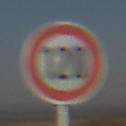
Verkehrszeichen: Geschwindigkeit120
Umgebung: Outdoor, Nature
Tageszeit: MorningAfternoon
Wetter: Clear
Licht: Natural
Jahreszeit: NotSpecified
Kontrast: HighContrast